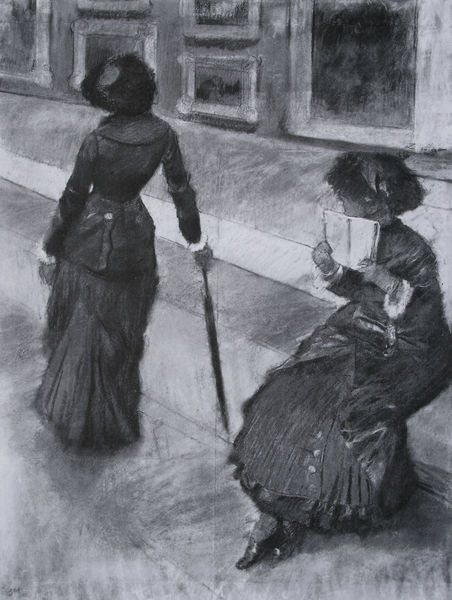
Titel: Im Louvre (Mary Cassatt)
Künstler: Edgar Degas
Institution: Privatsammlung
Schlagwörter: dunkel, feder, gemälde, schatten, weiß, frauen, impressionismus, sitzen, stadt, damen, elegant, frankreich, frau, grau, handschuh, handschuhe, hell, hut, hüte, kleid, kleider, kreide, paris, pastell, rücken, schwarz, skizze, strasse, stützen, zeichnung, blick, dame, regenschirm, schirm, sonnenschirm, rock, bluse, falten, kleidung, kragen, rahmen, spitze, stehen, bild, gehen, boden, gewand, mantel, sitzend, paar, oper, madame, stock, beine, schnell, taille, rückenansicht, bilder, bilderrahmen, fassade, zwei, röcke, schuhe, mauer, monochrom, spazieren, silhouette, bank, besucher, saal, lesen, manet, stufen, warten, knöpfe, galerie, flucht, gang, buch, gestützt, zettel, gehsteig, kohle, zentralperspektive, schraffur, radierung, scharz, schwarzweiß, wei0, bahnhof, bürgertum, spazierstock, städtisch, kunst, anschauen, flanieren, programm, betrachten, heft, ausstellung, büchlein, aufgestützt, museum, klei, verdeckt, kunstschau, neigung, journal, eleganz, sitzgelegenheit, boulevard, pastel, prospekt, grafit, bedeckung, kultur, führer, besucherinnen, geneigz, keild, pariser salon, reiseführer, jahrhundertwend, bourgoisie, gemäölde, korrifor